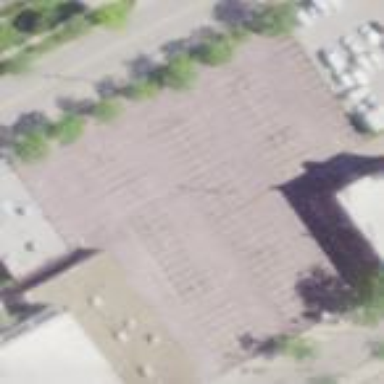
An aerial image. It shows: Parking area with surface.